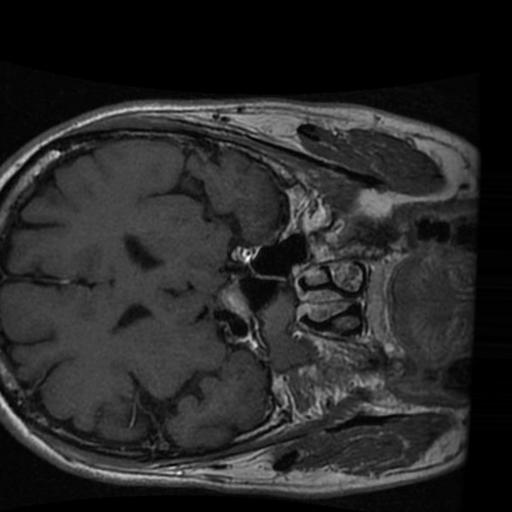
Label: brain_tumor